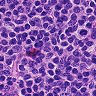
Metastatic tissue present: no